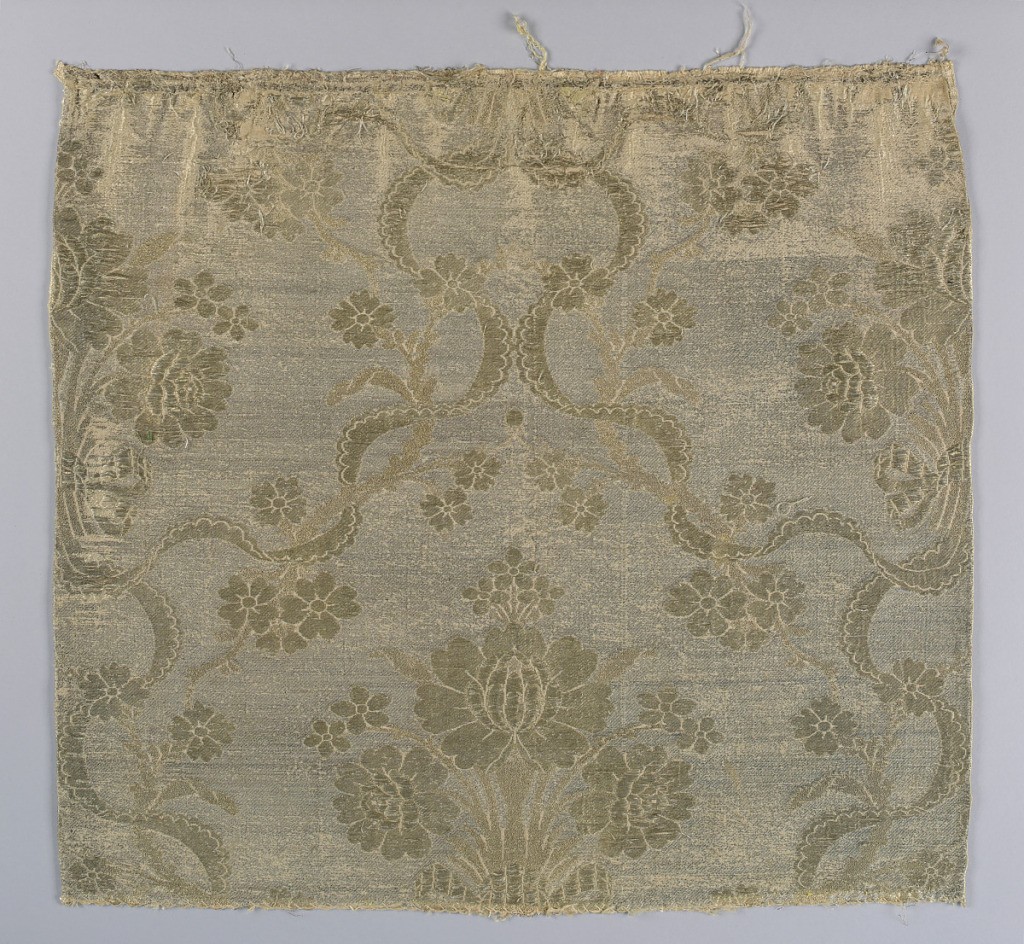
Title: Fragment
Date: mid-18th century
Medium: silk, metallic thread Technique: compound cloth with supplementary weft
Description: Peach and metallic silver fabric in a design of a large-scale central spray of roses flanked by scalloped ribbon serpentines meeting in the center. Large roses in high relief. Metallic brocading in several kinds of gold thread.